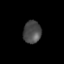
Tissue: lung
Cell type: Endothelial cells
Senescence score: 0.5848
Nuclear area (px): 397
Mean DAPI intensity: 74.081